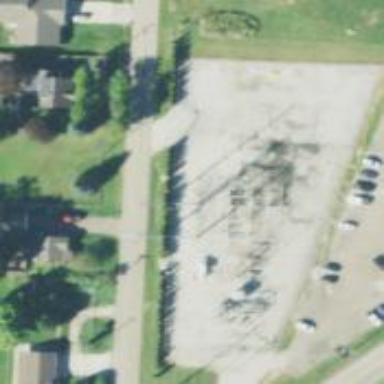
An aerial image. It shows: Power pole.